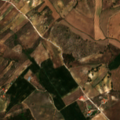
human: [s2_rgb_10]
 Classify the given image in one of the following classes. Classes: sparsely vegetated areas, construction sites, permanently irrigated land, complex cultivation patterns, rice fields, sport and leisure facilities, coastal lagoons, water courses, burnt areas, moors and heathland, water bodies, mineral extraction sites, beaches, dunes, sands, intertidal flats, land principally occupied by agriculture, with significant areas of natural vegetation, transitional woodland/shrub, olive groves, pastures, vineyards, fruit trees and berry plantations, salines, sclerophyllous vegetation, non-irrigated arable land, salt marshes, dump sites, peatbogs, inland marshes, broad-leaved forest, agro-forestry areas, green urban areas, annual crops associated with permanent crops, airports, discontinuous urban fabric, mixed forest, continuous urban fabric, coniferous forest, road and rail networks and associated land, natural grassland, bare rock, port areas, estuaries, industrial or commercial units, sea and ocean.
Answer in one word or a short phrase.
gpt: permanently irrigated land, olive groves, annual crops associated with permanent crops, complex cultivation patterns